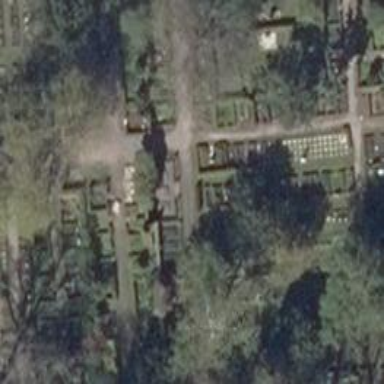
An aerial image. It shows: Tomb in historic cemetery.